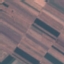
Label: AnnualCrop